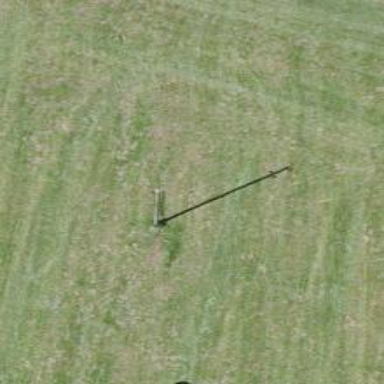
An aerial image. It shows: Minor power line.